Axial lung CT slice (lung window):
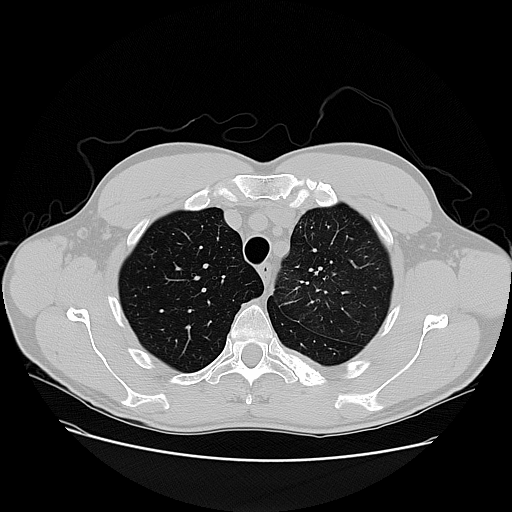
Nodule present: no